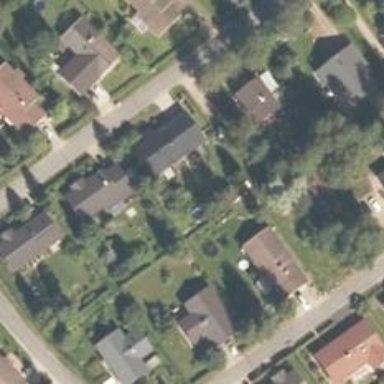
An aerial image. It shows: Suburb.